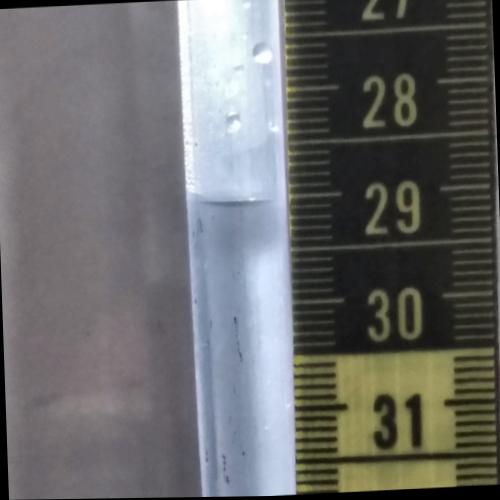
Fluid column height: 29.0 cm